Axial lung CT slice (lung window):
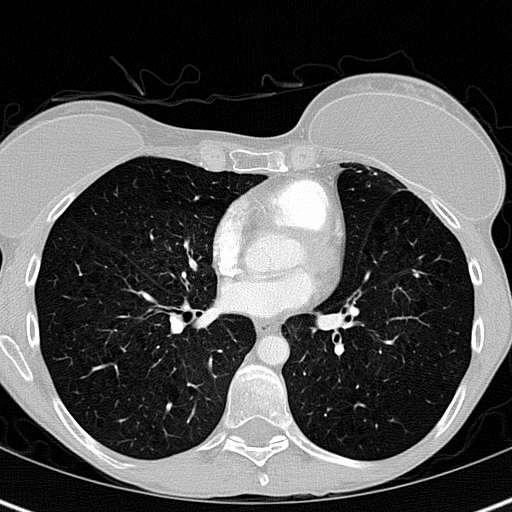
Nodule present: no